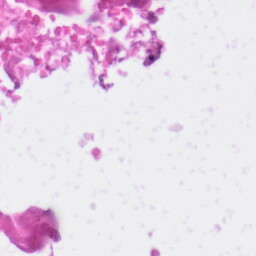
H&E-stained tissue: Skin